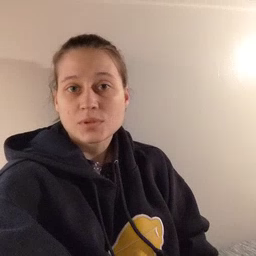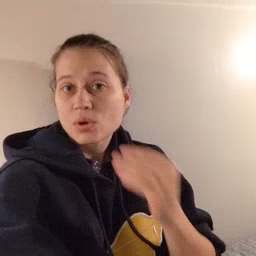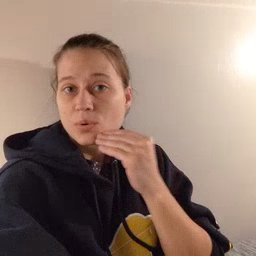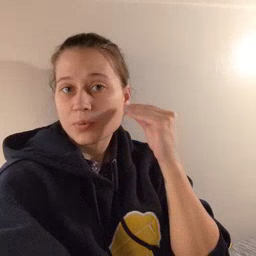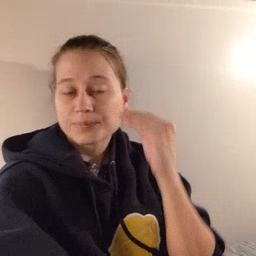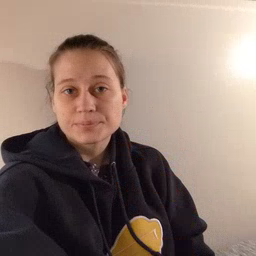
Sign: home